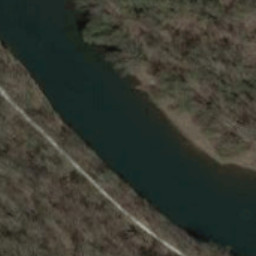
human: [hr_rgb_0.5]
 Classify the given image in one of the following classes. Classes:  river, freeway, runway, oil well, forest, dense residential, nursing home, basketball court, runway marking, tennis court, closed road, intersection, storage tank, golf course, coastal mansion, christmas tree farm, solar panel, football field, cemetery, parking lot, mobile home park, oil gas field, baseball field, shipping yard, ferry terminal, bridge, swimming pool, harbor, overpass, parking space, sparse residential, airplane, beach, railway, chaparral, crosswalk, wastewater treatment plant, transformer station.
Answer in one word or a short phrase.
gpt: river